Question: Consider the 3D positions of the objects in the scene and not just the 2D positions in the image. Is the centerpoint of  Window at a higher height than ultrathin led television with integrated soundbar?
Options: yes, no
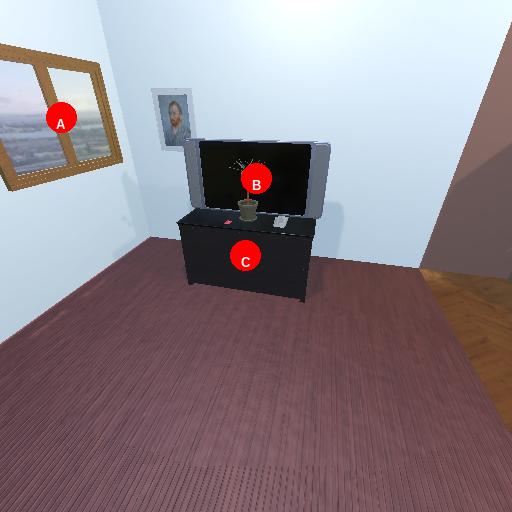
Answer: yes